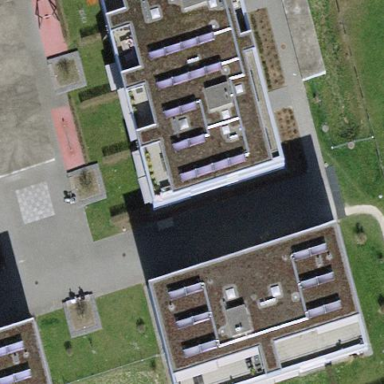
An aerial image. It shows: Building with flat roof.